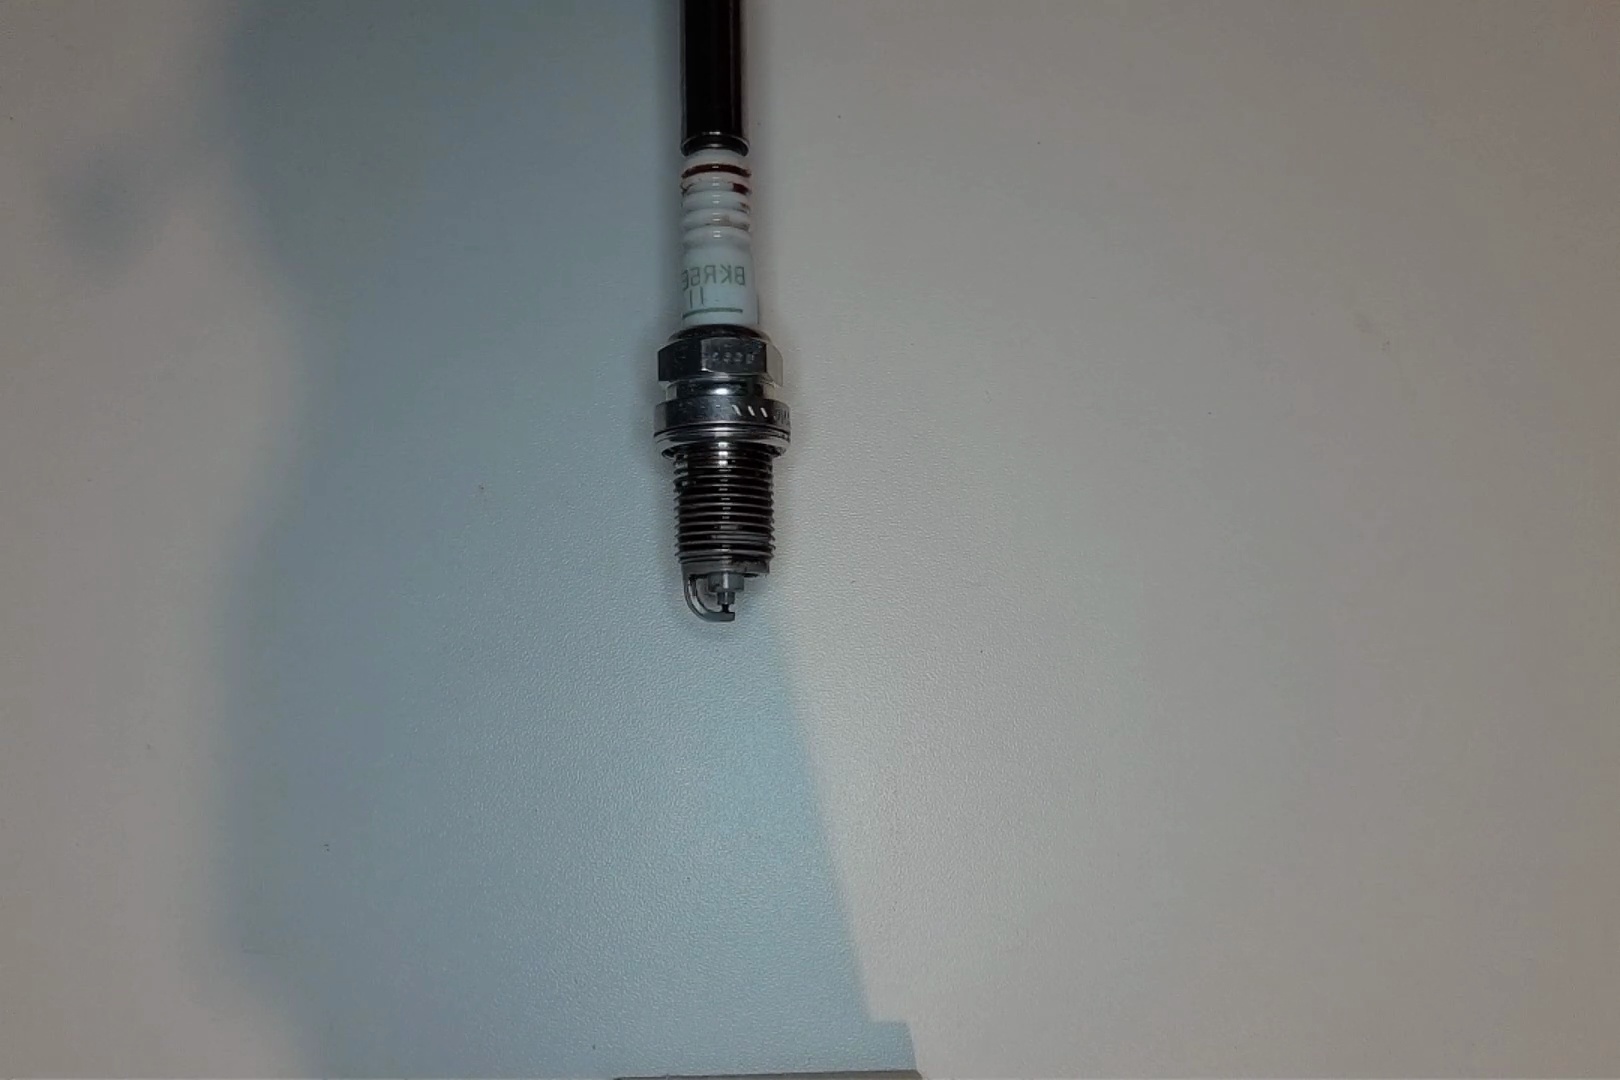
Label: anomaly